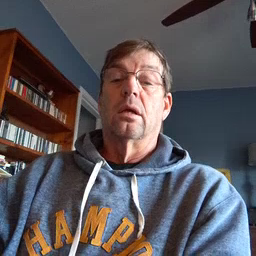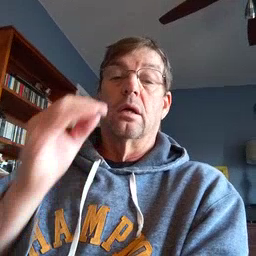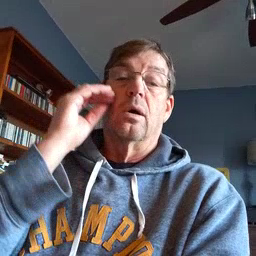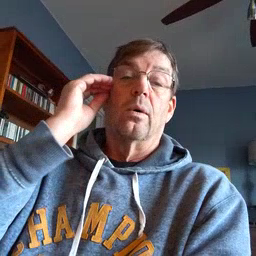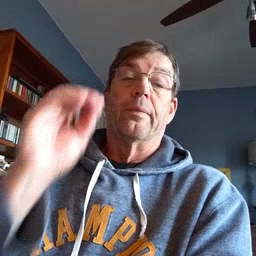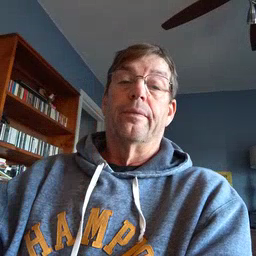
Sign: home